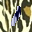
Label: 1